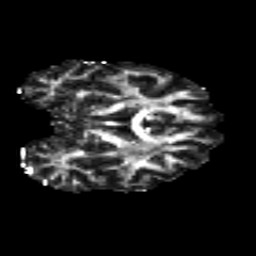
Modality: FA
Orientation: coronal
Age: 19
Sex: female
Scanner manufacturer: siemens
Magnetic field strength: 3 T
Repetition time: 8.8 s
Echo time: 0.085 s